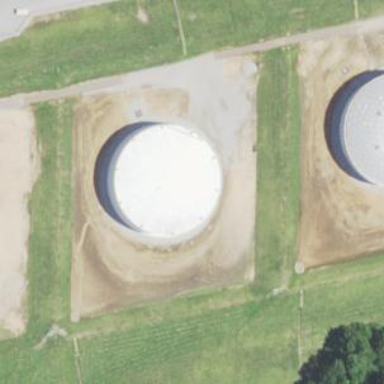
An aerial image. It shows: Storage tank which is man-made.